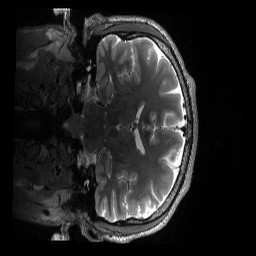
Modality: T2w
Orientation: coronal
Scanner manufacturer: siemens
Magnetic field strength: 3 T
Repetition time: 3.2 s
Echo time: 0.563 s